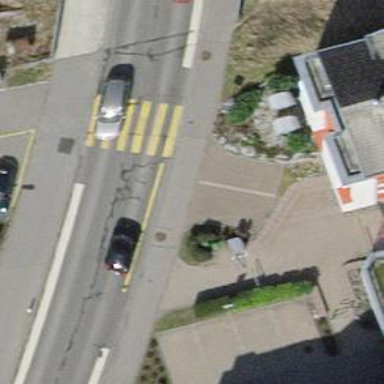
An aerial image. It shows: Uncontrolled footway crossing with markings.